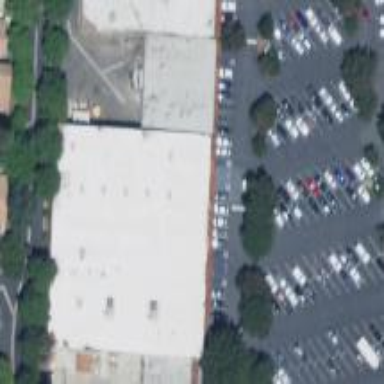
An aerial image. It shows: Retail building.